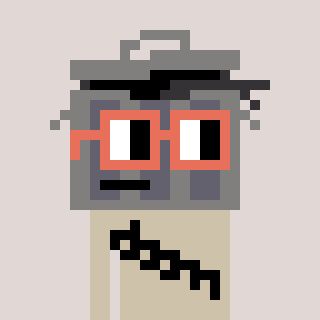
a pixel art character with square orange glasses, a trashcan-shaped head and a bege-colored body on a warm background